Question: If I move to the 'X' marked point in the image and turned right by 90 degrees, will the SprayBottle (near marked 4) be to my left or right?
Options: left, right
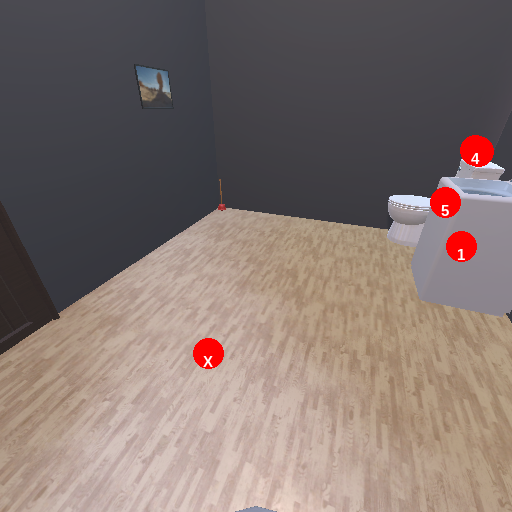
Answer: left